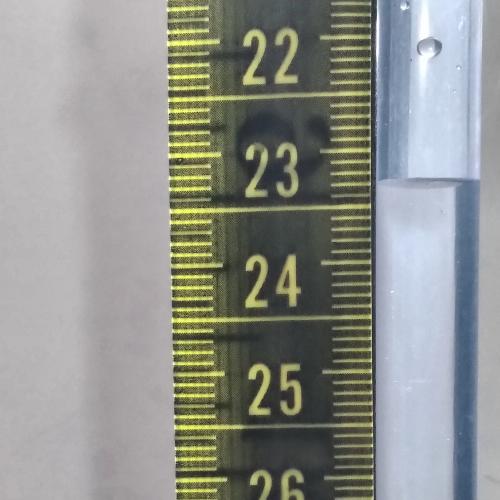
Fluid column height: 23.3 cm